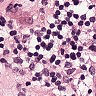
Metastatic tissue present: no